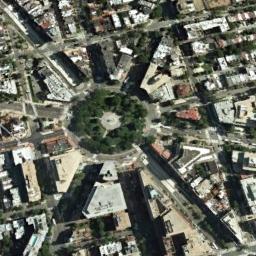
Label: roundabout